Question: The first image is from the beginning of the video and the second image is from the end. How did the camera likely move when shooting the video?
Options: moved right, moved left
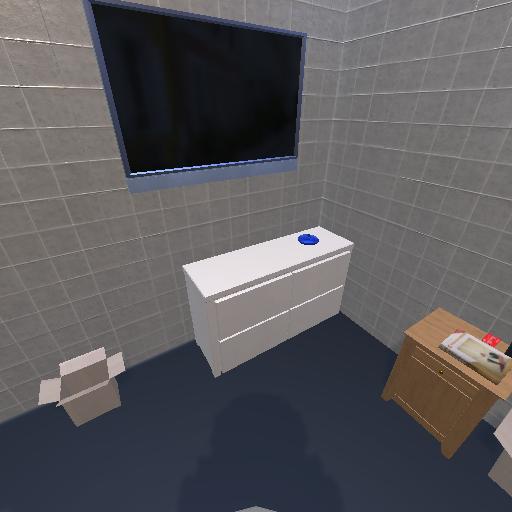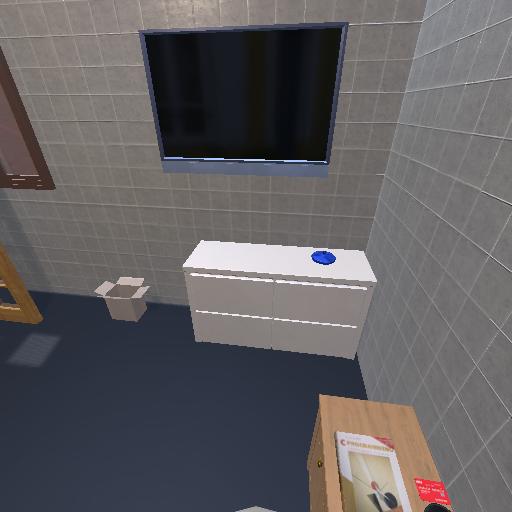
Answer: moved right